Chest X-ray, PA view. Patient: 34 years old, sex M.
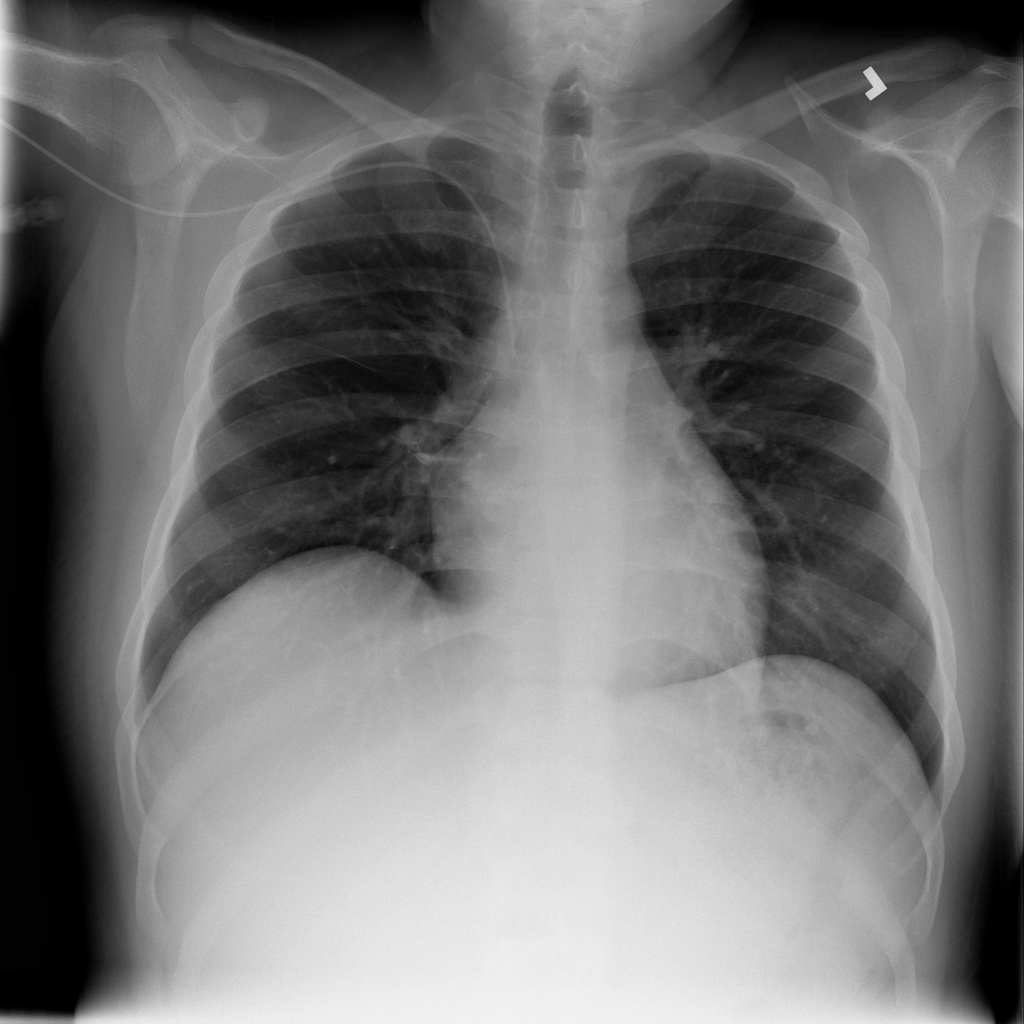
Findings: No Finding